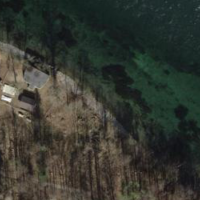
EUNIS habitat code: 15
Species observed at this site:
Lamium galeobdolon
Cygnus olor